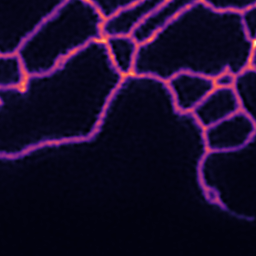
Label: Super-resolution ER image